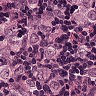
Metastatic tissue present: yes